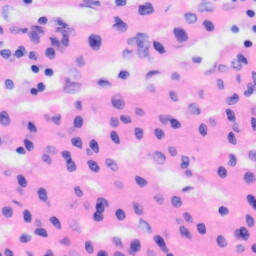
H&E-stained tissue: Liver